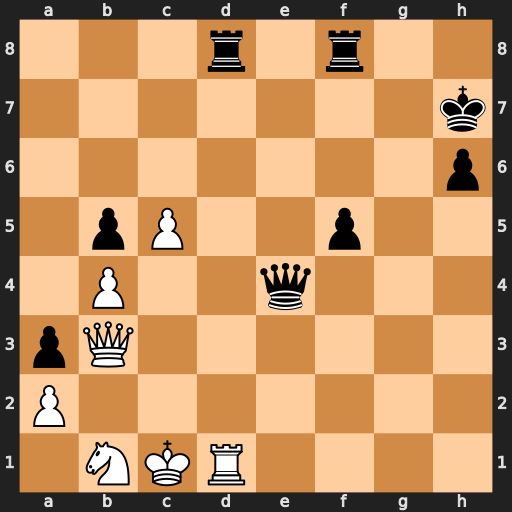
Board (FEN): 3r1r2/7k/7p/1pP2p2/1P2q3/pQ6/P7/1NKR4
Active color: w
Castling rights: -
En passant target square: -
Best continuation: Rxd8 Rxd8 Qf7+ Kh8 Qf6+